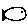
Label: fish